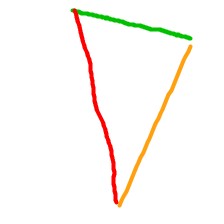
Shape: triangle